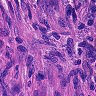
Metastatic tissue present: yes